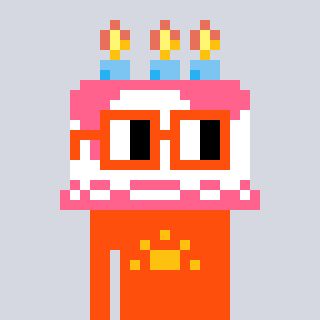
a pixel art character with square orange glasses, a cake-shaped head and a orange-colored body on a cool background